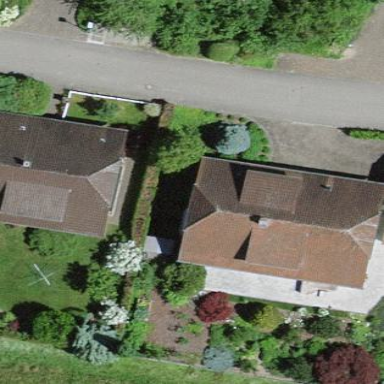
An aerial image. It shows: Residential building.